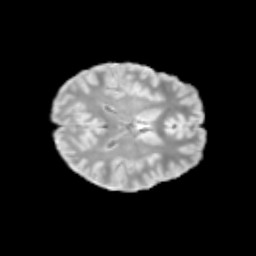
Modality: T2w
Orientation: axial
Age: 11
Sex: female
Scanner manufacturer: siemens
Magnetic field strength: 3 T
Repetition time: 3.8 s
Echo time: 0.07 s